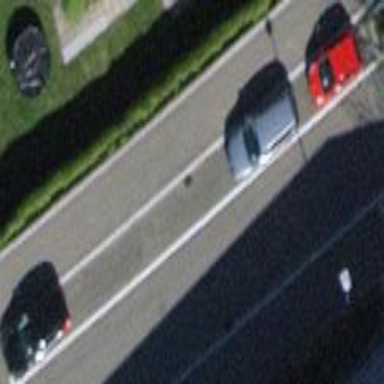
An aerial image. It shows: Asphalt parking lane.